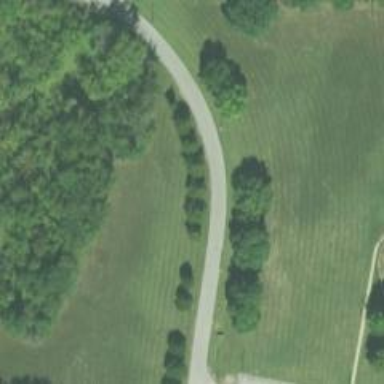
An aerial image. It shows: Row of trees in natural setting.